Current action and preconditions to check: trajectory_clear

Your task: For each precondition in the list above, predict whether it will hold at this action.

Consider the current scene as observed from the mobile robot's camera, and analyze the predicted future states of all dynamic agents (e.g., people, animals, vehicles, or any moving entities) within the NEXT SECOND.

IMPORTANT: Only answer "very likely" if you are absolutely certain—based on strong, clear evidence—that a dynamic agent will violate the precondition in the predicted future state. Do NOT answer "very likely" for unlikely, ambiguous, or low-probability risks.

Ask yourself for each precondition: Is there a high probability, with clear and convincing evidence, that the predicted future states of any dynamic agent will interfere with the predicted future state of the currently executing action within the NEXT SECOND, causing that precondition to fail?

Assess the risk level based on these predictions. Use "likely" or "very likely" if motions create a clear risk of interference.

Use "neutral" or "improbable" if agents are nearby but their predicted paths are clearly diverging or non-conflicting.

Failure Risk Categories: "very improbable", "improbable", "neutral", "likely", "very likely"

Answer Format: Output ONLY the probability_of_failure value from these categories: "very improbable", "improbable", "neutral", "likely", "very likely"

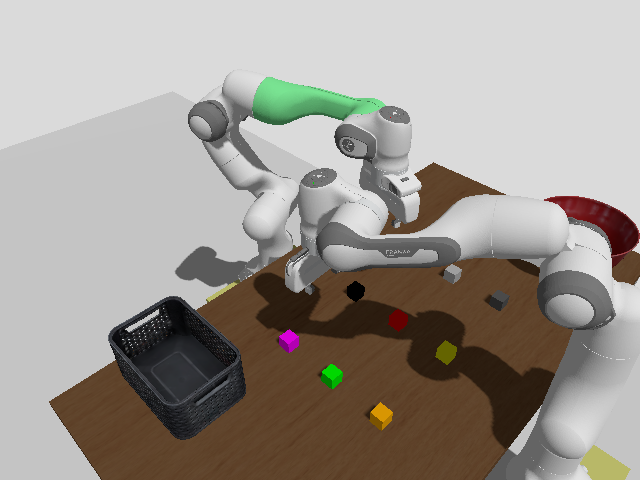

Answer: very improbable